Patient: sex M, age 53
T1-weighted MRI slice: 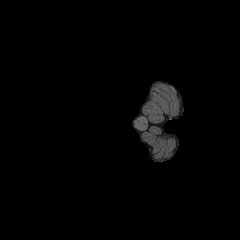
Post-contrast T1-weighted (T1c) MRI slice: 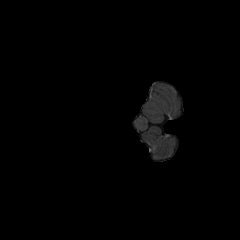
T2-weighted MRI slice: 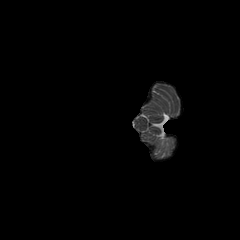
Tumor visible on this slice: no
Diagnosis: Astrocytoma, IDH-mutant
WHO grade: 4